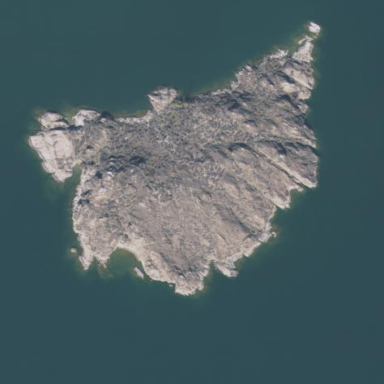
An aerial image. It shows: Island.